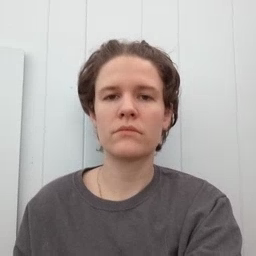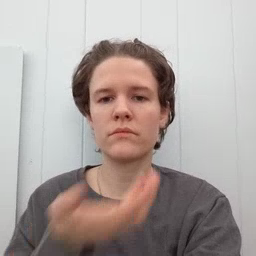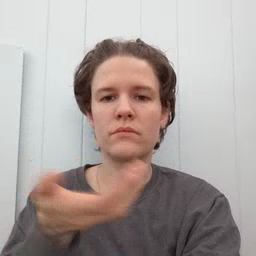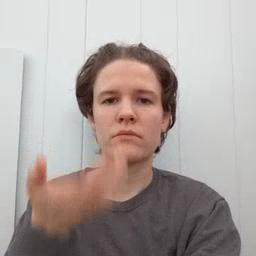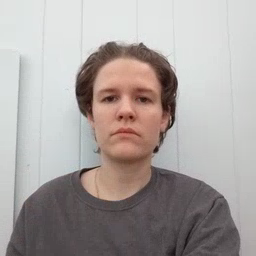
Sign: cereal